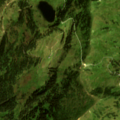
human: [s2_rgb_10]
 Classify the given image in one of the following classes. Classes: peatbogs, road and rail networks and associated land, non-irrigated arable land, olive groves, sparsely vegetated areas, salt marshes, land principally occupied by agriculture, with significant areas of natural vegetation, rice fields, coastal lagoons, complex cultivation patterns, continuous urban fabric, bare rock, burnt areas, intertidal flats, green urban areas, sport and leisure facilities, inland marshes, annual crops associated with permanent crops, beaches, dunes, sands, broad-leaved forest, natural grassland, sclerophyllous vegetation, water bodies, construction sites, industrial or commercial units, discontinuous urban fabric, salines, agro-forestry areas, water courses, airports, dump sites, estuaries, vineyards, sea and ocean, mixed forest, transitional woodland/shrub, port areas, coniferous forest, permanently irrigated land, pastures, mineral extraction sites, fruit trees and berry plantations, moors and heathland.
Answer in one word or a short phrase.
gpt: coniferous forest, natural grassland, moors and heathland, transitional woodland/shrub